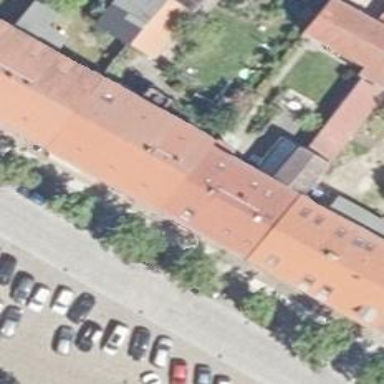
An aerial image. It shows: Residential building.